Question: I have a vertical line graph in d3 and I'm trying to add a tooltip in the form of a line and circle that follows the cursor movement in the vertical. The latter works but the circle fails to follow the path - I've tried different variations but the circle never follows the path, it's currently just following the y-axis of the graph (see attached image for example). I've achieved the same effect for a horizontal plot but when I try to adapt the code for a vertical graph I just can't get the circle to work properly.
I've brought an example together with the code below, still very new to javascript so code is a bit of a mess.
Screenshot of graph with circle (red) failing to follow the path:

'''
function test(test_data) {
// setup params
var margin_ = {top: 30, right: 60, bottom: 30, left: 20},
width_ = 300
height_ = 700
// Add svg
var line_graph = d3.select("#my_dataviz_test")
.append("svg")
.attr("width", width_ + 100)
.attr("height", height_)
.append("g")
.attr("transform",
"translate(" + margin_.left + "," + margin_.top + ")");
d3.csv(test_data,
function(d){
return { output_time_ref: d.output_time_ref = +d.output_time_ref,
output_time: d3.timeParse("%d/%m/%Y %H:%M")(d.output_time),
prediction: d.prediction = +d.prediction,
}
},
function(data) {
// Add x axis
var x_test = d3.scaleLinear()
.domain([0, d3.max(data, function(d) { return +d.prediction; })])
.range([ 0, width_ ]);
line_graph.append("g")
.attr("transform", "translate(" + 0 + "," + height_ + ")")
.call(d3.axisBottom(x_test).tickSizeOuter(0).tickSizeInner(0).ticks(2))
.select(".domain").remove();
// Add Y axis
var y_test = d3.scaleLinear()
.domain([0, d3.max(data, function(d) { return +d.output_time_ref; })])
.range([ height_, 0 ]);
line_graph.append("g")
.call(d3.axisLeft(y_test).tickSizeOuter(0).tickSizeInner(0).ticks(5))
.select(".domain").remove();
// Add the line
path_test = line_graph.append("path")
.datum(data)
.attr("fill", "none")
.attr("fill", "steelblue")
.attr("fill-opacity", 0.2)
.attr("stroke", "steelblue")
.attr("stroke-width", 1)
.attr("d", d3.line()
.curve(d3.curveBasis)
.x(function(d) { return x_test(d.prediction) })
.y(function(d) { return y_test(d.output_time_ref) })
)
var mouseG2 = line_graph
.append("g")
.attr("class", "mouse-over-effects");
mouseG2
.append("path")
.attr("class", "mouse-line2")
.style("stroke", "#393B45")
.style("stroke-width", "0.5px")
.style("opacity", 0.75)
mouseG2.append("text")
.attr("class", "mouse-text2")
var totalLength2 = path_test.node().getTotalLength();
var mousePerLine2 = mouseG2.selectAll('.mouse-per-line2')
.data(data)
.enter()
.append("g")
.attr("class", "mouse-per-line2");
mousePerLine2.append("circle")
.attr("r", 8)
.style("stroke", 'red')
.style("fill", "none")
.style("stroke-width", "2px")
.style("opacity", "0");
mouseG2
.append('svg:rect')
.attr('width', width_)
.attr('height', height_)
.attr('fill', 'none')
// .attr('opacity', 0.2)
.attr('pointer-events', 'all')
.on('mouseout', function() {
d3.select("#my_dataviz_test")
.selectAll(".mouse-per-line2 circle")
.style("opacity", "0"); })
var mouseover = function(d) {
d3.select("#my_dataviz_test")
.select(".mouse-line2")
.style("opacity", "1")
.select(".mouse-text2")
.style("opacity", "1")
.select(".mouse-per-line2 circle")
.style("opacity", "1");
///////////////////////////////////////////////////
d3.select("#my_dataviz_test")
var mouse2 = d3.mouse(this);
d3.select("#my_dataviz_test")
.select(".mouse-text2")
.attr("y", mouse2[1])
.attr("transform", "translate(" + (mouse2[1]+60) + "," + (mouse2[1]+5) + ") rotate(90)")
d3.select("#my_dataviz_test")
.select(".mouse-line2")
.attr("d", function() {
var d = "M" + width_ + "," + mouse2[1];
d += " " + 0 + "," + mouse2[1];
return d;
})
d3.select("#my_dataviz_test")
.selectAll(".mouse-per-line2")
.attr("transform", function(d, i) {
var beginning2 = 0,
end2 = totalLength2
target2 = null;
while (true){
target2 = Math.floor((beginning2 + end2) / 2);
var pos2 = path_test.node().getPointAtLength(target2);
if ((target2 === end2 || target2 === beginning2) && pos2.y !== mouse2[1]) {
break;
}
if (pos2.y > mouse2[1]) { end2 = target2; }
else if (pos2.y < mouse2[1]) { beginning2 = target2; }
else {break};
}
d3.select("#my_dataviz_test").select('circle')
.style("opacity", 1)
return "translate(" + (pos2.x) + "," + mouse2[1] +")";
});
///////////////////////////////////////////////////
}
var mouseleave = function(d) {
d3.select("#my_dataviz_test")
.select(".mouse-line2")
.style("opacity", "0")
d3.select("#my_dataviz_test")
.select(".circle")
.style("opacity", "0")
}
line_graph
.on("mouseover", mouseover)
.on("mouseleave", mouseleave)
})
}
'''
'''
test_data.csv:
output_time_ref,output_time,prediction
0,04/01/2013 00:00,0
1,04/01/2013 00:30,0
2,04/01/2013 01:00,0
3,04/01/2013 01:30,0
4,04/01/2013 02:00,0
5,04/01/2013 02:30,0
6,04/01/2013 00:00,0
7,04/01/2013 03:30,0
8,04/01/2013 04:00,0
9,04/01/2013 04:30,8.17E-05
10,04/01/2013 05:00,0.002014463
11,04/01/2013 05:30,0.<PHONE>
12,04/01/2013 06:00,0.033264463
13,04/01/2013 06:30,0.059607438
14,04/01/2013 07:00,0.098553719
15,04/01/2013 07:30,0.145661157
16,04/01/2013 08:00,0.186983471
17,04/01/2013 08:30,0.225206612
18,04/01/2013 09:00,0.267561983
19,04/01/2013 09:30,0.314049587
20,04/01/2013 10:00,0.334710744
21,04/01/2013 10:30,0.350206612
22,04/01/2013 11:00,0.359504132
23,04/01/2013 11:30,0.375
24,04/01/2013 12:00,0.393595041
25,04/01/2013 12:30,0.396694215
26,04/01/2013 13:00,0.393595041
27,04/01/2013 13:30,0.385330579
28,04/01/2013 14:00,0.367768595
29,04/01/2013 14:30,0.344008264
30,04/01/2013 15:00,0.320247934
31,04/01/2013 15:30,0.297520661
32,04/01/2013 16:00,0.273760331
33,04/01/2013 16:30,0.254132231
34,04/01/2013 17:00,0.216942149
35,04/01/2013 17:30,0.167355372
36,04/01/2013 18:00,0.123966942
37,04/01/2013 18:30,0.080785124
38,04/01/2013 19:00,0.041115702
39,04/01/2013 19:30,0.015805785
40,04/01/2013 20:00,0.002489669
41,04/01/2013 20:30,2.67E-05
42,04/01/2013 21:00,1.24E-05
43,04/01/2013 21:30,0
44,04/01/2013 22:00,0
45,04/01/2013 22:30,0
46,04/01/2013 23:00,0
47,04/01/2013 23:30,0
'''
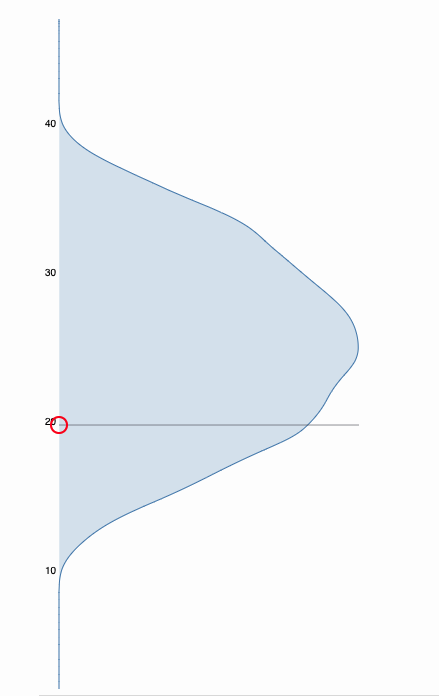
Answer: You can precisely compute 'x' by 'y' using the input data:
'''
const y = d3.event.layerY - margin_.top;
const curY = y_test.invert(y);
const minY = Math.floor(curY);
const maxY = Math.ceil(curY);
if (data[minY] && data[maxY]) {
const yDelta = curY - minY;
const minP = data[minY].prediction;
const maxP = data[maxY].prediction;
const curP = minP + (maxP - minP) * yDelta;
const xPos = x_test(curP)
...
}
'''
See it's working in the snippet:
'''
const csvData = 'output_time_ref,output_time,prediction
0,04/01/2013 00:00,0
1,04/01/2013 00:30,0
2,04/01/2013 01:00,0
3,04/01/2013 01:30,0
4,04/01/2013 02:00,0
5,04/01/2013 02:30,0
6,04/01/2013 00:00,0
7,04/01/2013 03:30,0
8,04/01/2013 04:00,0
9,04/01/2013 04:30,8.17E-05
10,04/01/2013 05:00,0.002014463
11,04/01/2013 05:30,0.<PHONE>
12,04/01/2013 06:00,0.033264463
13,04/01/2013 06:30,0.059607438
14,04/01/2013 07:00,0.098553719
15,04/01/2013 07:30,0.145661157
16,04/01/2013 08:00,0.186983471
17,04/01/2013 08:30,0.225206612
18,04/01/2013 09:00,0.267561983
19,04/01/2013 09:30,0.314049587
20,04/01/2013 10:00,0.334710744
21,04/01/2013 10:30,0.350206612
22,04/01/2013 11:00,0.359504132
23,04/01/2013 11:30,0.375
24,04/01/2013 12:00,0.393595041
25,04/01/2013 12:30,0.396694215
26,04/01/2013 13:00,0.393595041
27,04/01/2013 13:30,0.385330579
28,04/01/2013 14:00,0.367768595
29,04/01/2013 14:30,0.344008264
30,04/01/2013 15:00,0.320247934
31,04/01/2013 15:30,0.297520661
32,04/01/2013 16:00,0.273760331
33,04/01/2013 16:30,0.254132231
34,04/01/2013 17:00,0.216942149
35,04/01/2013 17:30,0.167355372
36,04/01/2013 18:00,0.123966942
37,04/01/2013 18:30,0.080785124
38,04/01/2013 19:00,0.041115702
39,04/01/2013 19:30,0.015805785
40,04/01/2013 20:00,0.002489669
41,04/01/2013 20:30,2.67E-05
42,04/01/2013 21:00,1.24E-05
43,04/01/2013 21:30,0
44,04/01/2013 22:00,0
45,04/01/2013 22:30,0
46,04/01/2013 23:00,0
47,04/01/2013 23:30,0';
var margin_ = {top: 30, right: 60, bottom: 30, left: 20},
width_ = 300
height_ = 700
// Add svg
var line_graph = d3.select("#my_dataviz_test")
.append("svg")
.attr("width", width_ + 100)
.attr("height", height_)
.append("g")
.attr("transform",
"translate(" + margin_.left + "," + margin_.top + ")");
const point = line_graph.append('circle')
.attr('r', 5)
.style('fill', 'red');
const data = d3.csvParse(csvData).map(d => ({
output_time_ref: +d.output_time_ref,
output_time: d3.timeParse("%d/%m/%Y %H:%M")(d.output_time),
prediction: +d.prediction,
}));
console.log(data);
// Add x axis
var x_test = d3.scaleLinear()
.domain([0, d3.max(data, d => d.prediction)])
.range([ 0, width_ ]);
line_graph.append("g")
.attr("transform", "translate(" + 0 + "," + height_ + ")")
.call(d3.axisBottom(x_test).tickSizeOuter(0).tickSizeInner(0).ticks(2))
.select(".domain").remove();
// Add Y axis
var y_test = d3.scaleLinear()
.domain([0, d3.max(data, d => +d.output_time_ref)])
.range([ height_, 0 ]);
line_graph.append("g")
.call(d3.axisLeft(y_test).tickSizeOuter(0).tickSizeInner(0).ticks(5))
.select(".domain").remove();
// Add the line
path_test = line_graph.append("path")
.datum(data)
.attr("fill", "none")
.attr("fill", "steelblue")
.attr("fill-opacity", 0.2)
.attr("stroke", "steelblue")
.attr("stroke-width", 1)
.attr("d", d3.line()
.curve(d3.curveBasis)
.x(function(d) { return x_test(d.prediction) })
.y(function(d) { return y_test(d.output_time_ref) })
)
line_graph.on('mousemove', () => {
const y = d3.event.layerY - margin_.top;
const curY = y_test.invert(y);
const minY = Math.floor(curY);
const maxY = Math.ceil(curY);
if (data[minY] && data[maxY]) {
const yDelta = curY - minY;
const minP = data[minY].prediction;
const maxP = data[maxY].prediction;
const curP = minP + (maxP - minP) * yDelta;
const xPos = x_test(curP)
// console.log(xPos);
point
.attr('cx', xPos)
.attr('cy', y)
}
// line_graph
// y_test
})
/*
var mouseG2 = line_graph
.append("g")
.attr("class", "mouse-over-effects");
mouseG2
.append("path")
.attr("class", "mouse-line2")
.style("stroke", "#393B45")
.style("stroke-width", "0.5px")
.style("opacity", 0.75)
mouseG2.append("text")
.attr("class", "mouse-text2")
var totalLength2 = path_test.node().getTotalLength();
var mousePerLine2 = mouseG2.selectAll('.mouse-per-line2')
.data(data)
.enter()
.append("g")
.attr("class", "mouse-per-line2");
mousePerLine2.append("circle")
.attr("r", 8)
.style("stroke", 'red')
.style("fill", "none")
.style("stroke-width", "2px")
.style("opacity", "0");
mouseG2
.append('svg:rect')
.attr('width', width_)
.attr('height', height_)
.attr('fill', 'none')
// .attr('opacity', 0.2)
.attr('pointer-events', 'all')
.on('mouseout', function() {
d3.select("#my_dataviz_test")
.selectAll(".mouse-per-line2 circle")
.style("opacity", "0"); })
var mouseover = function(d) {
d3.select("#my_dataviz_test")
.select(".mouse-line2")
.style("opacity", "1")
.select(".mouse-text2")
.style("opacity", "1")
.select(".mouse-per-line2 circle")
.style("opacity", "1");
d3.select("#my_dataviz_test")
var mouse2 = d3.mouse(this);
d3.select("#my_dataviz_test")
.select(".mouse-text2")
.attr("y", mouse2[1])
.attr("transform", "translate(" + (mouse2[1]+60) + "," + (mouse2[1]+5) + ") rotate(90)")
d3.select("#my_dataviz_test")
.select(".mouse-line2")
.attr("d", function() {
var d = "M" + width_ + "," + mouse2[1];
d += " " + 0 + "," + mouse2[1];
return d;
})
d3.select("#my_dataviz_test")
.selectAll(".mouse-per-line2")
.attr("transform", function(d, i) {
var beginning2 = 0,
end2 = totalLength2
target2 = null;
while (true){
target2 = Math.floor((beginning2 + end2) / 2);
var pos2 = path_test.node().getPointAtLength(target2);
if ((target2 === end2 || target2 === beginning2) && pos2.y !== mouse2[1]) {
break;
}
if (pos2.y > mouse2[1]) { end2 = target2; }
else if (pos2.y < mouse2[1]) { beginning2 = target2; }
else {break};
}
d3.select("#my_dataviz_test").select('circle')
.style("opacity", 1)
return "translate(" + (pos2.x) + "," + mouse2[1] +")";
});
}
var mouseleave = function(d) {
d3.select("#my_dataviz_test")
.select(".mouse-line2")
.style("opacity", "0")
d3.select("#my_dataviz_test")
.select(".circle")
.style("opacity", "0")
}
line_graph
.on("mouseover", mouseover)
.on("mouseleave", mouseleave);
*/
'''
'''
<script src="https://cdnjs.cloudflare.com/ajax/libs/d3/4.13.0/d3.min.js"></script>
<div id="my_dataviz_test" />
'''